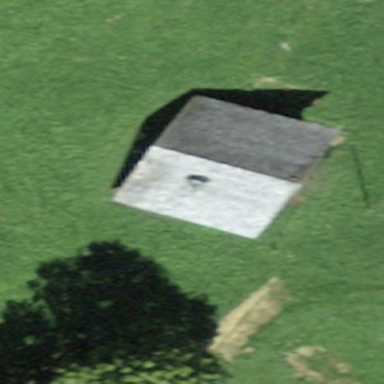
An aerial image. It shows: Farm building.